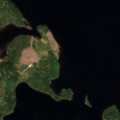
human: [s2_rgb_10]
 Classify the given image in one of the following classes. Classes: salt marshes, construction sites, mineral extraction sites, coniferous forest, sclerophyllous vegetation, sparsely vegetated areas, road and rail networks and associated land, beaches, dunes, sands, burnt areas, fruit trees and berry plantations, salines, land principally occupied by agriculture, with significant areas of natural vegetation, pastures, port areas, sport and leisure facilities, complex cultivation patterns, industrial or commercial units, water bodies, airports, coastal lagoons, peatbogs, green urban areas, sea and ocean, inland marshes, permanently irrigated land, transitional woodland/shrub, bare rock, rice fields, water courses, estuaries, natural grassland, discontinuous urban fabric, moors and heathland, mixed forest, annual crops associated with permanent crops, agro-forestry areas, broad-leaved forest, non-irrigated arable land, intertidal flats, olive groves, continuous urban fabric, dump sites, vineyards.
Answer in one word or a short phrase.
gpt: coniferous forest, mixed forest, water bodies